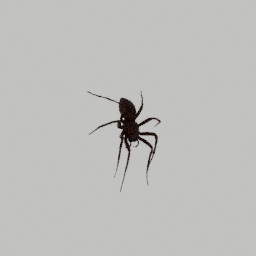
Label: animals